Question: I have a chart with a legend
'''
<s:VGroup width="100%" height="100%">
<mx:LineChart width="100%" height="100%" id="lineChart" showDataTips="true" dataTipFunction="columnChartDataTipFunction">
<mx:verticalAxis>
<mx:LinearAxis id="v1" title="Position" labelFunction="labelFuncY"/>
</mx:verticalAxis>
<mx:horizontalAxis>
<mx:CategoryAxis
categoryField="kh_formatted_date" />
</mx:horizontalAxis>
<mx:verticalAxisRenderers>
<mx:AxisRenderer id="vax" axis="{v1}" placement="top"/>
</mx:verticalAxisRenderers>
</mx:LineChart>
<s:BorderContainer width="100%" borderColor="#ff0000" borderWeight="4">
<mx:Legend verticalGap="0" dataProvider="{lineChart}" clipContent="true" maxWidth="100"/>
</s:BorderContainer>
</s:VGroup>
'''
I have this result but I was expecting scrollbars, also maxWidth seems to be ignored.

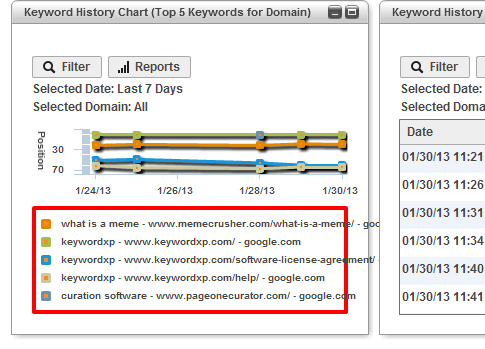
Answer: Use this structure instead
'''
<s:BorderContainer width="100" borderColor="#ff0000" borderWeight="4">
<s:Scroller left="0" right="0" top="0" bottom="0">
<s:Group left="0" right="0" top="0" bottom="0">
<mx:Legend verticalGap="0" dataProvider="{myChart}" clipContent="true"/>
</s:Group>
</s:Scroller>
</s:BorderContainer>
'''
to control the width of the legend you can use the width property of the BorderContainer